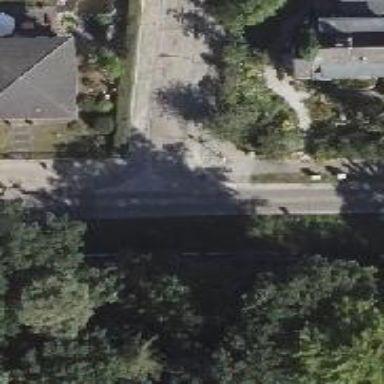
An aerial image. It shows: Residential road made of concrete plates.